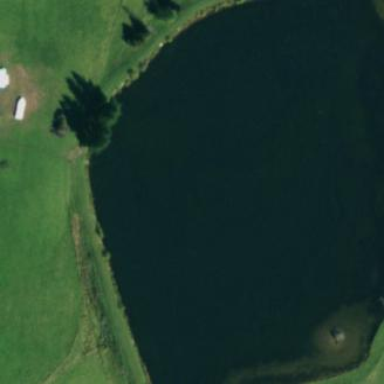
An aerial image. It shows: Picturesque pond surrounded by water in natural setting.